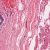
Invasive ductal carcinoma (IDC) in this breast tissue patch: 0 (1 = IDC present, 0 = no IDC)